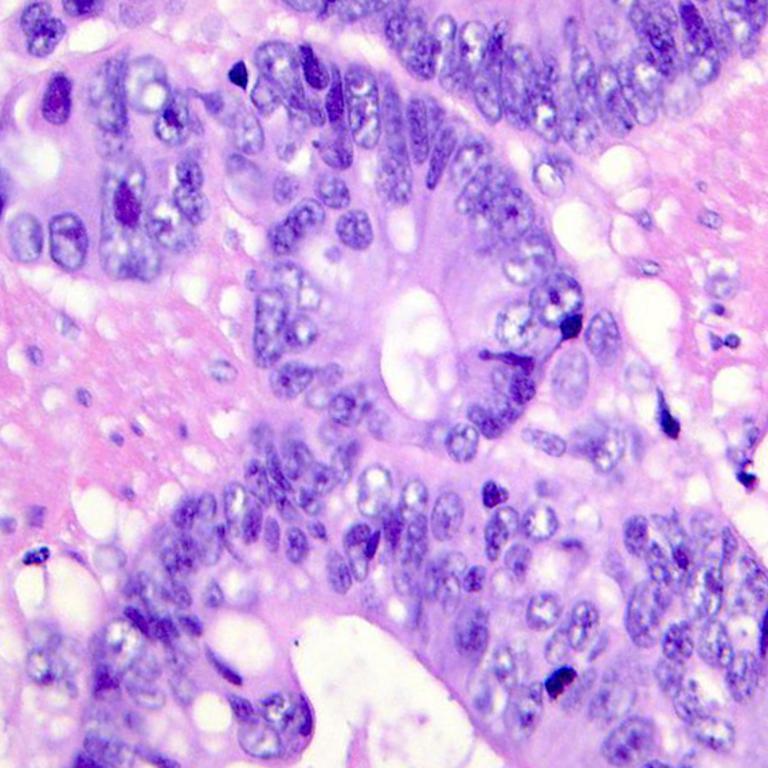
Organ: colon
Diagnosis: adenocarcinomas